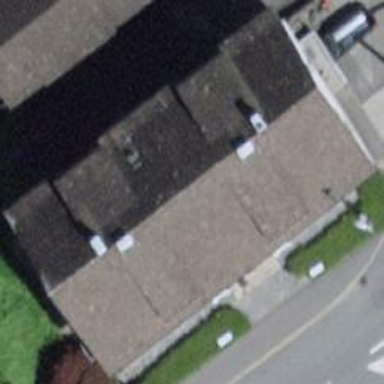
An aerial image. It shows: Gabled roof adorns the apartments building.